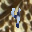
Label: 4